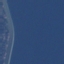
Land use / land cover: SeaLake